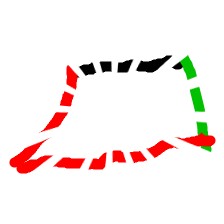
Shape: trapezoid